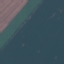
Label: AnnualCrop